Question: I found that all the app bar icon button has round layer, I know it is drawn by the App bar only; but my question is, can we make any other shapes like square or is there any alterations to do that.

can we able to draw any other shapes instead of that circle in the above image.
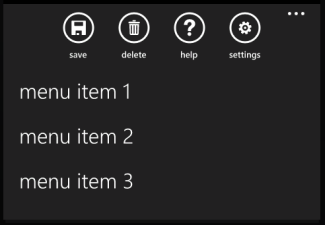
Answer: Nope, you're stuck with the circle unless you roll-your-own 'ApplicationBar'-lookalike.
Charles Petzold's <URL> hints at this on pages 232-233:
> The actual image should be white and occupy a 26-pixels square area in the middle of the bitmap.
Whilst the icons in 'C:\Program Files (x86)\Microsoft SDKs\Windows Phone7.1\Icons\' have the circles around them, the circles are excluded by the '26-pixel square area', and are re-added by the 'ApplicationBar'. Thus, the circles are unable to be changed.